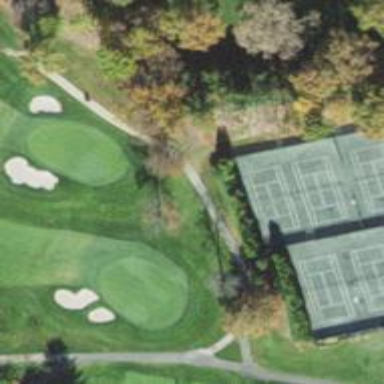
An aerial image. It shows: Pathway for golfing.